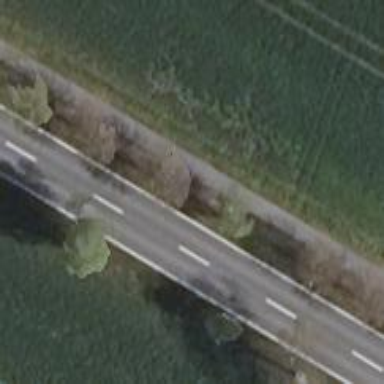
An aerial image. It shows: Row of trees in natural setting.